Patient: sex F, age 76
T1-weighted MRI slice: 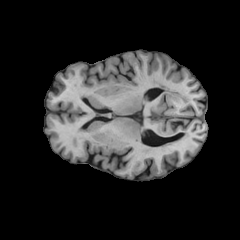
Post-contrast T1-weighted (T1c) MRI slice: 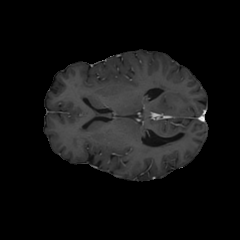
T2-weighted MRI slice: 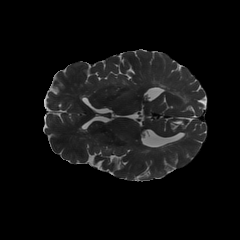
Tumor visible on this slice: yes
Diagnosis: Glioblastoma, IDH-wildtype
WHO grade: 4